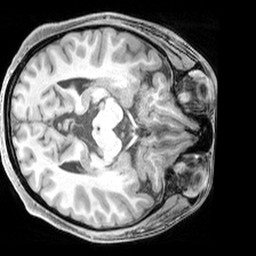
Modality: T1w
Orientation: axial
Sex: female
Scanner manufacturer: siemens
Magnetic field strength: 3 T
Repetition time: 2.3 s
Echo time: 0.00226 s